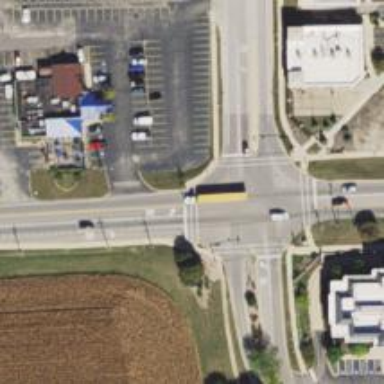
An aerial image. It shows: Crossing on the road.